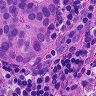
Metastatic tissue present: yes